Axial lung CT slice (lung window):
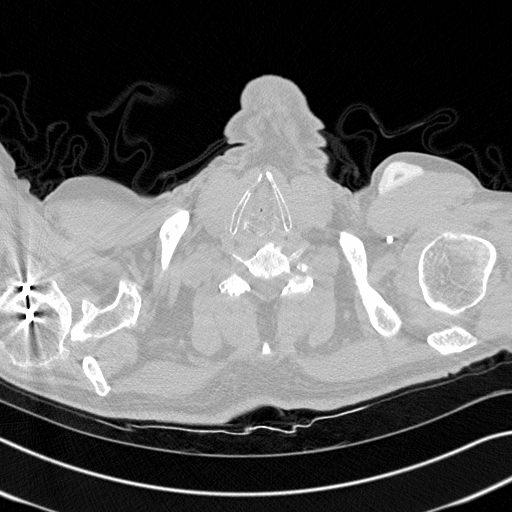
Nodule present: no